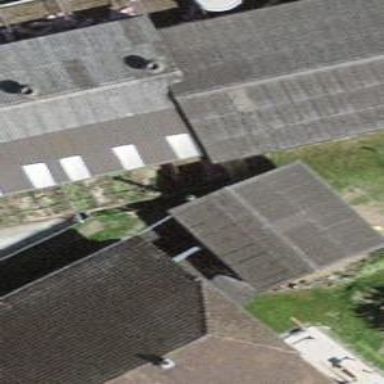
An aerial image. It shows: Rural barn.